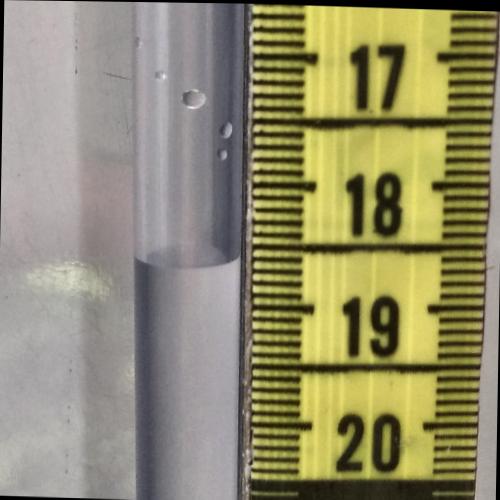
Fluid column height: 18.6 cm